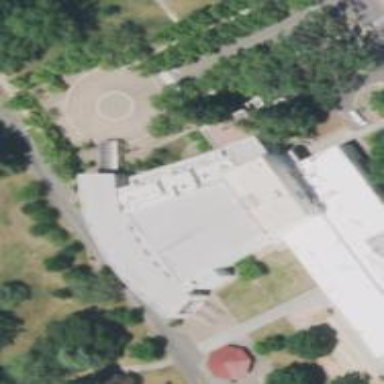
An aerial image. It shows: Arts centre.